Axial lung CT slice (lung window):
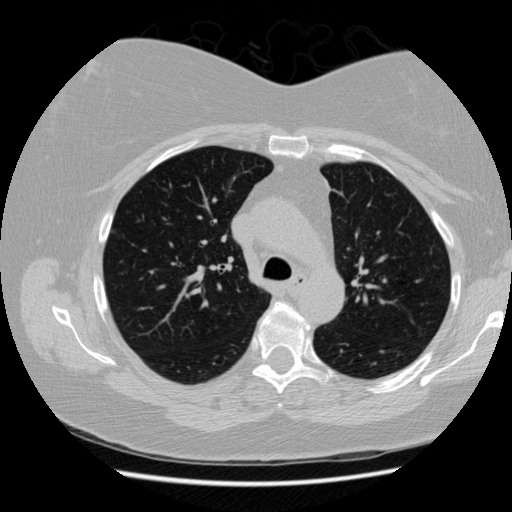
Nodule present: no